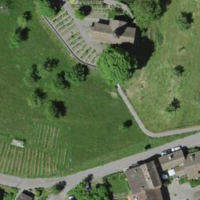
EUNIS habitat code: 24
Species observed at this site:
Vicia sepium